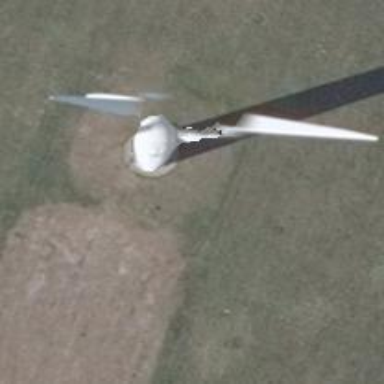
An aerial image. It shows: Wind generator is in the picture.